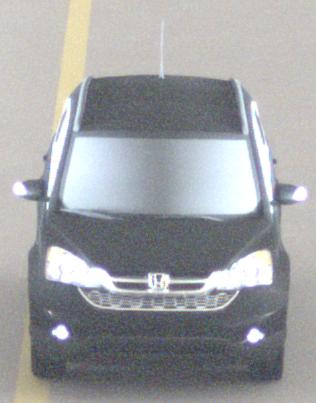
Make: Honda
Model: CR-V
Detailed model: CR-V (III) (04/10 - 10/12)
Model produced from: 2010
Model produced until: 2012
Doors: 5
Color: black
Road condition: dry road
Daytime: midday
Contrast: medium contrast